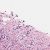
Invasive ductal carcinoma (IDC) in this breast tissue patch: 1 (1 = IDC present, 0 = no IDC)